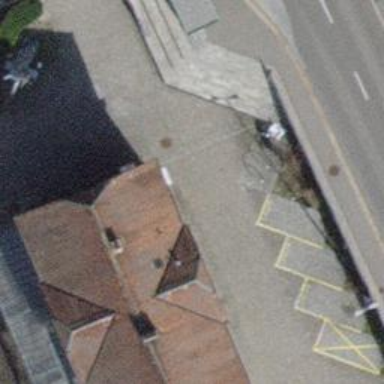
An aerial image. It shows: Train station building.